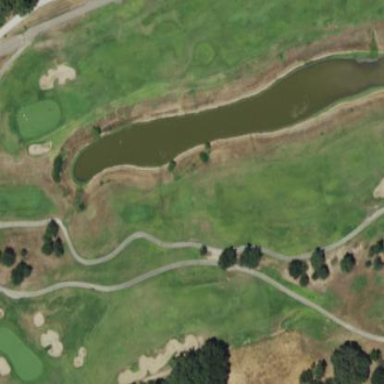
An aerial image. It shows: Grassy area designated as golf fairway.